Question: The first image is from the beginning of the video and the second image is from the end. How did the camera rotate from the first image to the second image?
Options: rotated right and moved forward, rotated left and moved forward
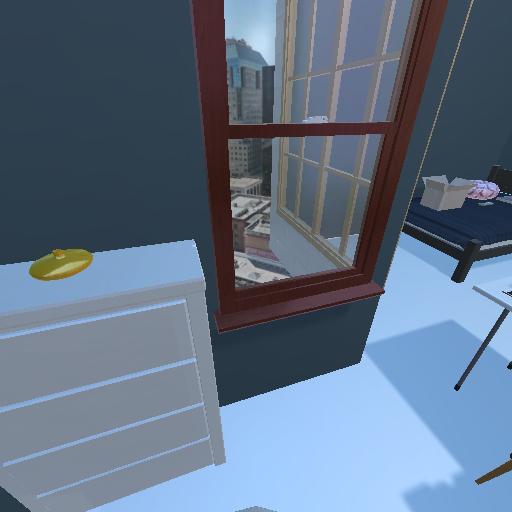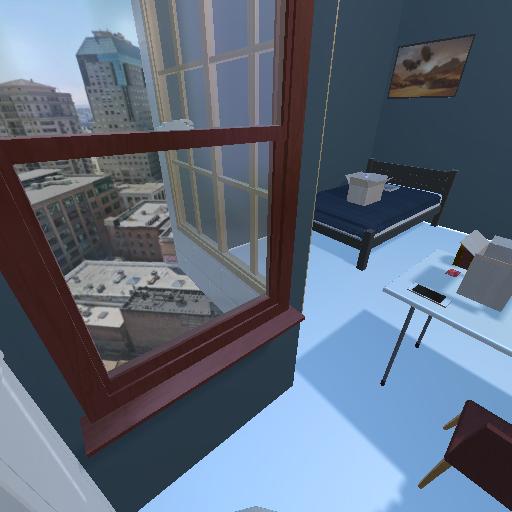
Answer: rotated right and moved forward